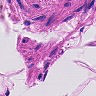
Metastatic tissue present: no